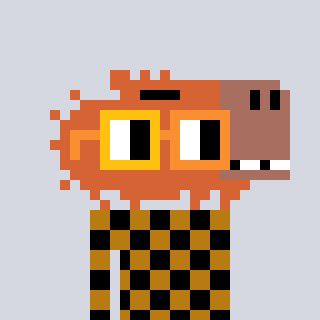
a pixel art character with square yellow and orange glasses, a capybara-shaped head and a gold-colored body on a cool background